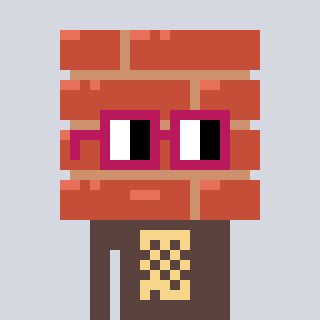
a pixel art character with square dark red glasses, a wall-shaped head and a darkbrown-colored body on a cool background